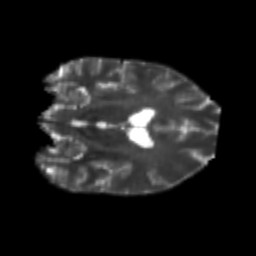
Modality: T2w
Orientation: coronal
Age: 26
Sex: male
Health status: healthy
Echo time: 0.074 s